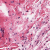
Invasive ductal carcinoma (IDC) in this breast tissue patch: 0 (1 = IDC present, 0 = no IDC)